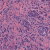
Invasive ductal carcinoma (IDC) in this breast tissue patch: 1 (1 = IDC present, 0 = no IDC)